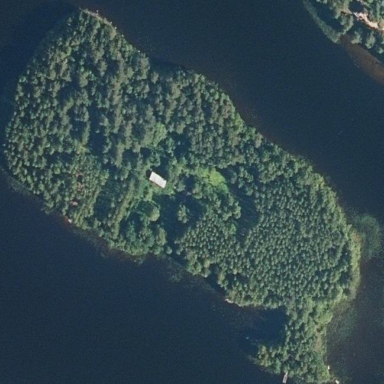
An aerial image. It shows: Islet surrounded by woodland.